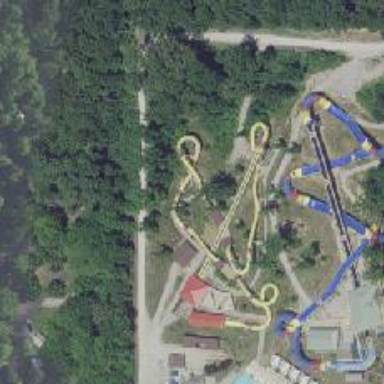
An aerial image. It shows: Water slide attraction.